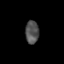
Tissue: prostate
Cell type: Myeloid cells
Senescence score: 0.6854
Nuclear area (px): 303
Mean DAPI intensity: 81.762